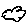
Label: cloud